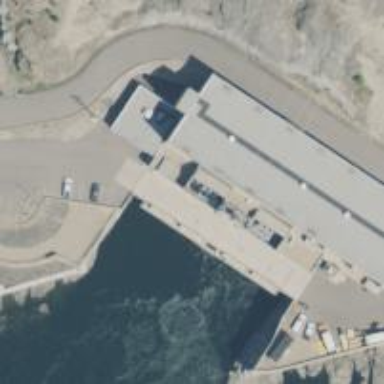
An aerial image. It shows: Generator is pictured.